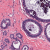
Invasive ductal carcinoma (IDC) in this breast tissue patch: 0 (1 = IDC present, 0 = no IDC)